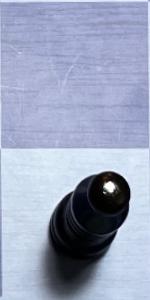
Label: Bishop_Black